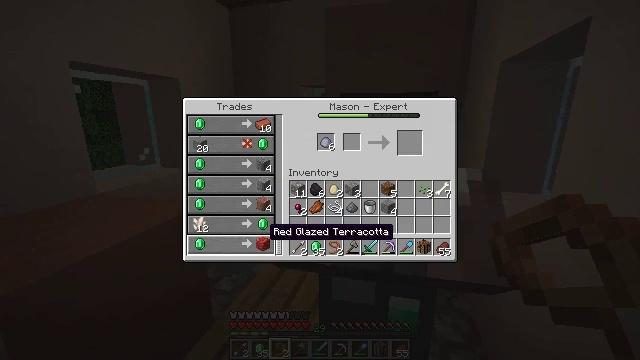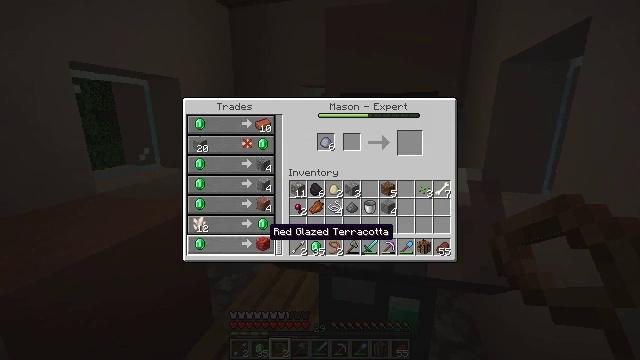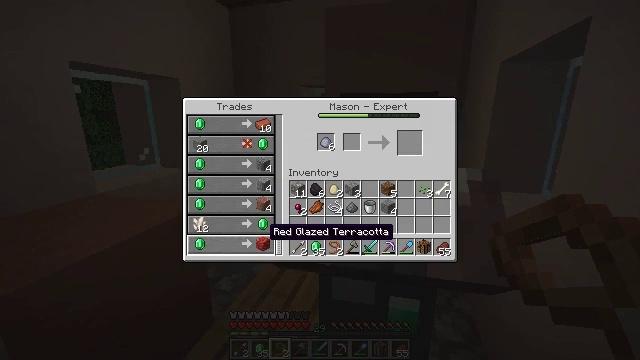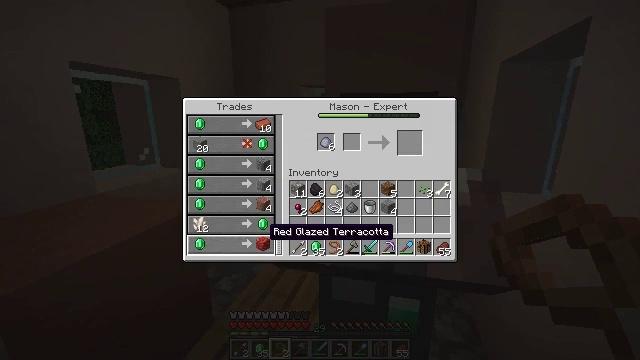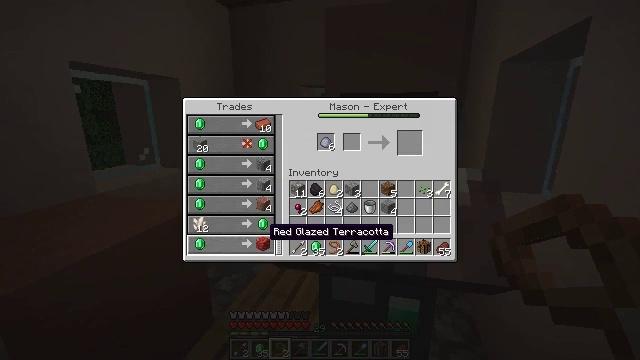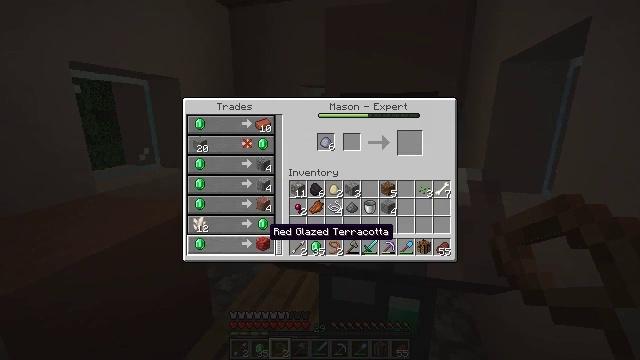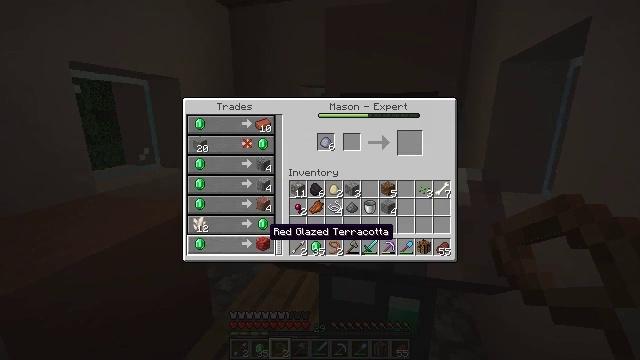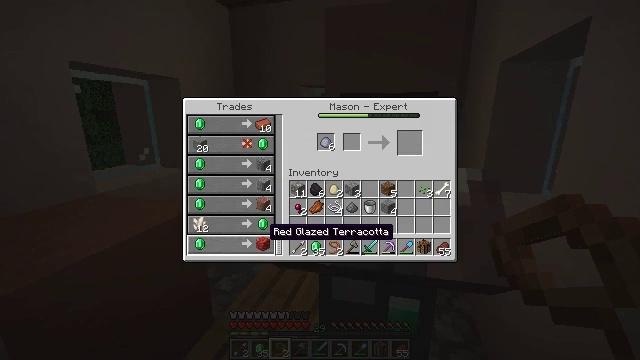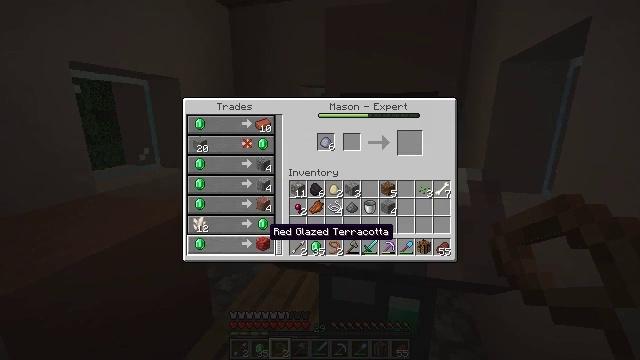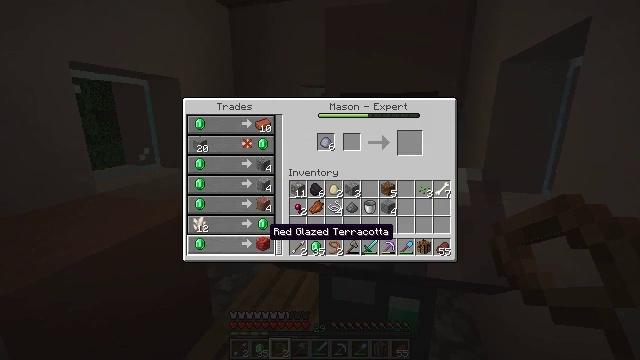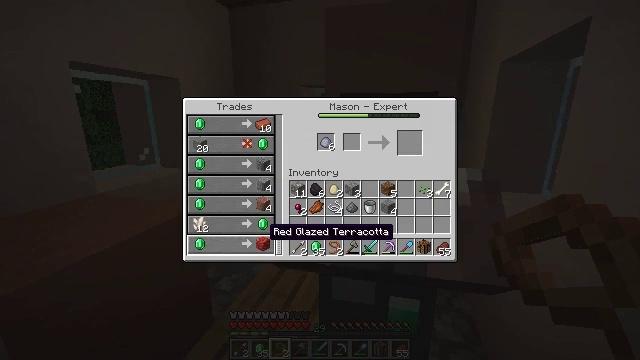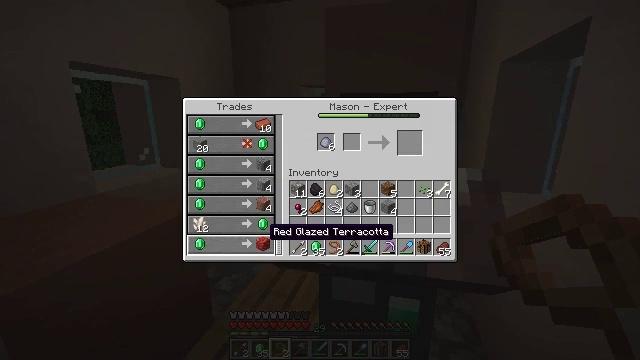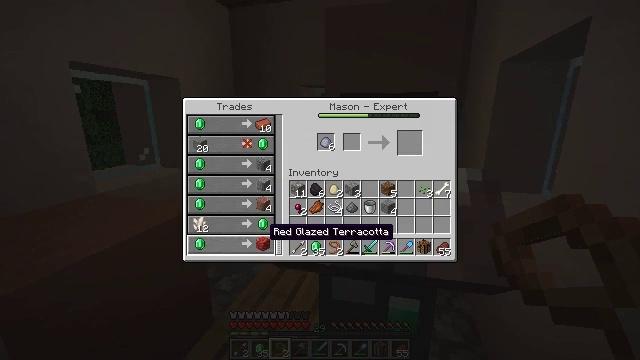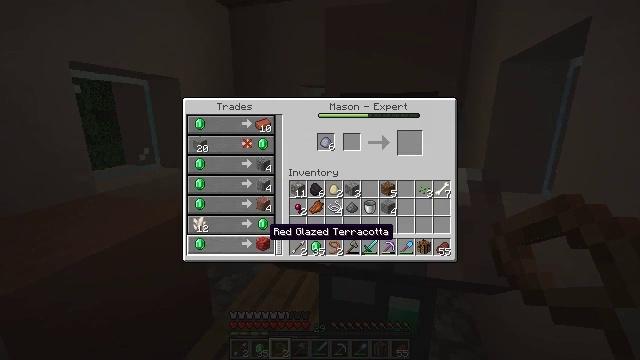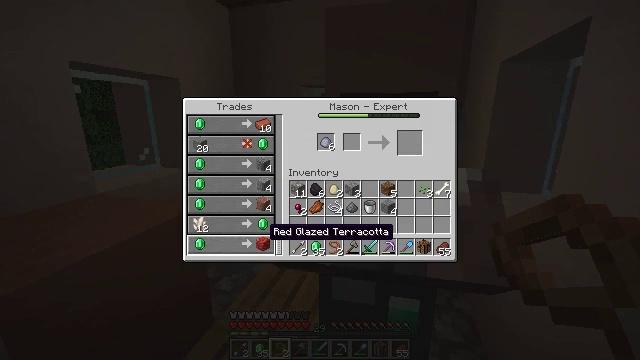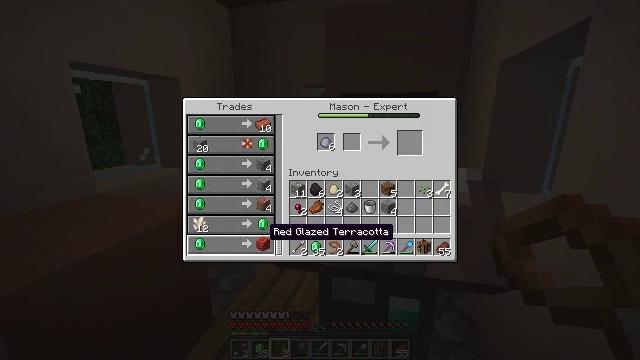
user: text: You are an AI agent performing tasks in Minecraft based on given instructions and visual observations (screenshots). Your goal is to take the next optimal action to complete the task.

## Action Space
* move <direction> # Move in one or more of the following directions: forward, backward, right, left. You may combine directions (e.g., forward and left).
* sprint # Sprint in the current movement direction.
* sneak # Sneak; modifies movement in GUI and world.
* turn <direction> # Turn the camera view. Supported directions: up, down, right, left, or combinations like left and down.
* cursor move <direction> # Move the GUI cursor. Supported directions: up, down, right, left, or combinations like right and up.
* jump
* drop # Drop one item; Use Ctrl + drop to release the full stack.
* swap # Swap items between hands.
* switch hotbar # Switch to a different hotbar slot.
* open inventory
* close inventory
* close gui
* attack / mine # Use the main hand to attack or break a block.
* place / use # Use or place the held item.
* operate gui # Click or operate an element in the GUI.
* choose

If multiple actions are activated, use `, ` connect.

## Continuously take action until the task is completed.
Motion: motion action
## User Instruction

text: Smelt red terracotta blocks to get red glazed terracotta.
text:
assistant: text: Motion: no_op
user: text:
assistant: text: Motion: no_op
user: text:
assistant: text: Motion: no_op
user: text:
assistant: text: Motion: no_op
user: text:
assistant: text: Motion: no_op
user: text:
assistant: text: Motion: no_op
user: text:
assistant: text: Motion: no_op
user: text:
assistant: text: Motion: no_op
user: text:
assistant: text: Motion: no_op
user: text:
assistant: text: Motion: no_op
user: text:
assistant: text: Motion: no_op
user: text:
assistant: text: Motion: no_op
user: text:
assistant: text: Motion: no_op
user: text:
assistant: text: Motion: no_op
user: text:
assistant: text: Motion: no_op
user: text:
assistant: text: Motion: no_op
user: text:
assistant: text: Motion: no_op
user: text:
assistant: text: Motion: no_op
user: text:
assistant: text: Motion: no_op
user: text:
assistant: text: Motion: no_op
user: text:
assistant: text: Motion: no_op
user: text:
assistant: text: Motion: no_op
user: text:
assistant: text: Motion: no_op
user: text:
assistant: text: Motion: no_op
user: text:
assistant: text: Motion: no_op
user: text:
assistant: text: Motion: no_op
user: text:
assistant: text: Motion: no_op
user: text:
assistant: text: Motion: no_op
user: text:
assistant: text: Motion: no_op
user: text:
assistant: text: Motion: no_op